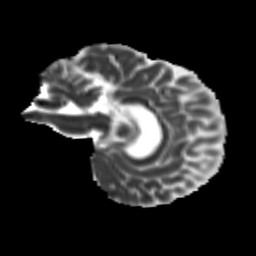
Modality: MD
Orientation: sagittal
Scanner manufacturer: siemens
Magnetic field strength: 3 T
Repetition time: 9.2 s
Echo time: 0.084 s